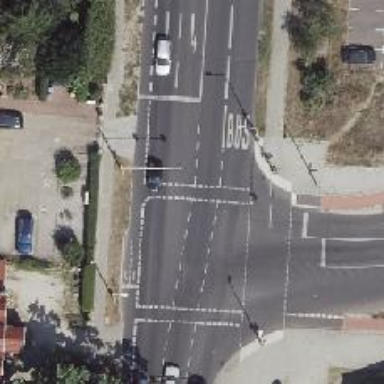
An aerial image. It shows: Asphalt cycleway.